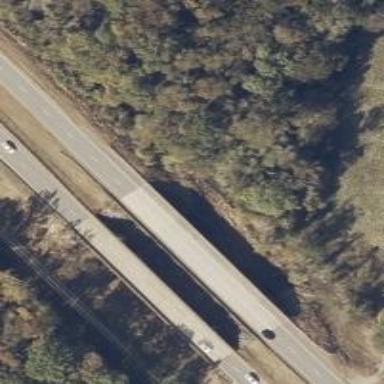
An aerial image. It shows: Trunk road bridge.